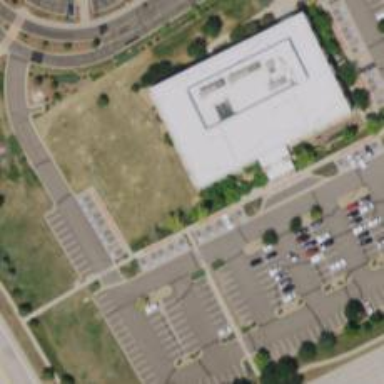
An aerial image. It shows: Parking space is available.